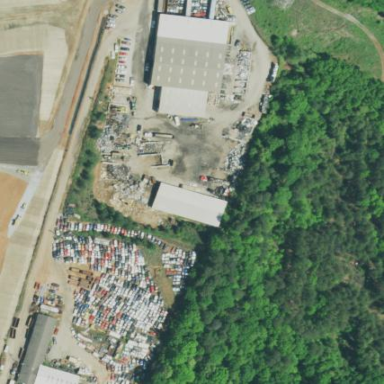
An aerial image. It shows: Scrap yard located in industrial area.